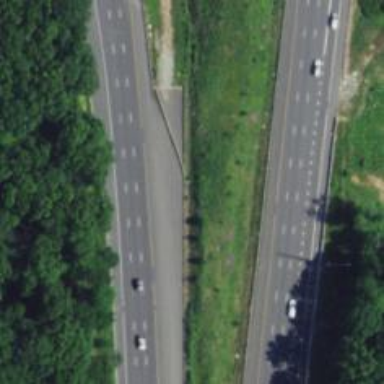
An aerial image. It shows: Asphalt motorway link.